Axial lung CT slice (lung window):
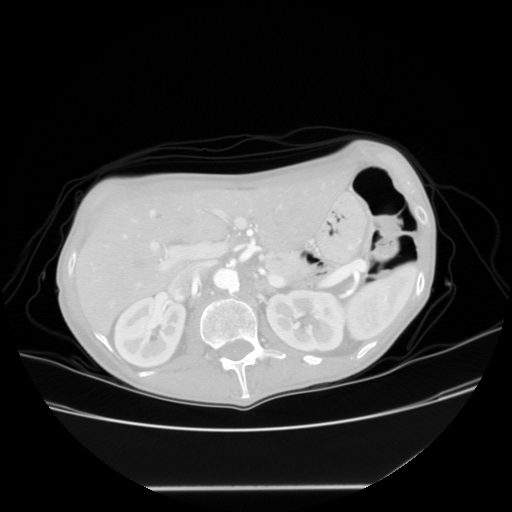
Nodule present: no